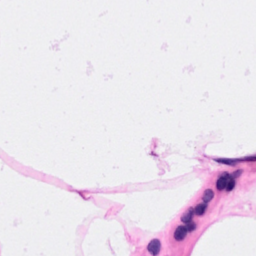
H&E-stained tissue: Breast